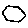
Label: hexagon